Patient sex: M
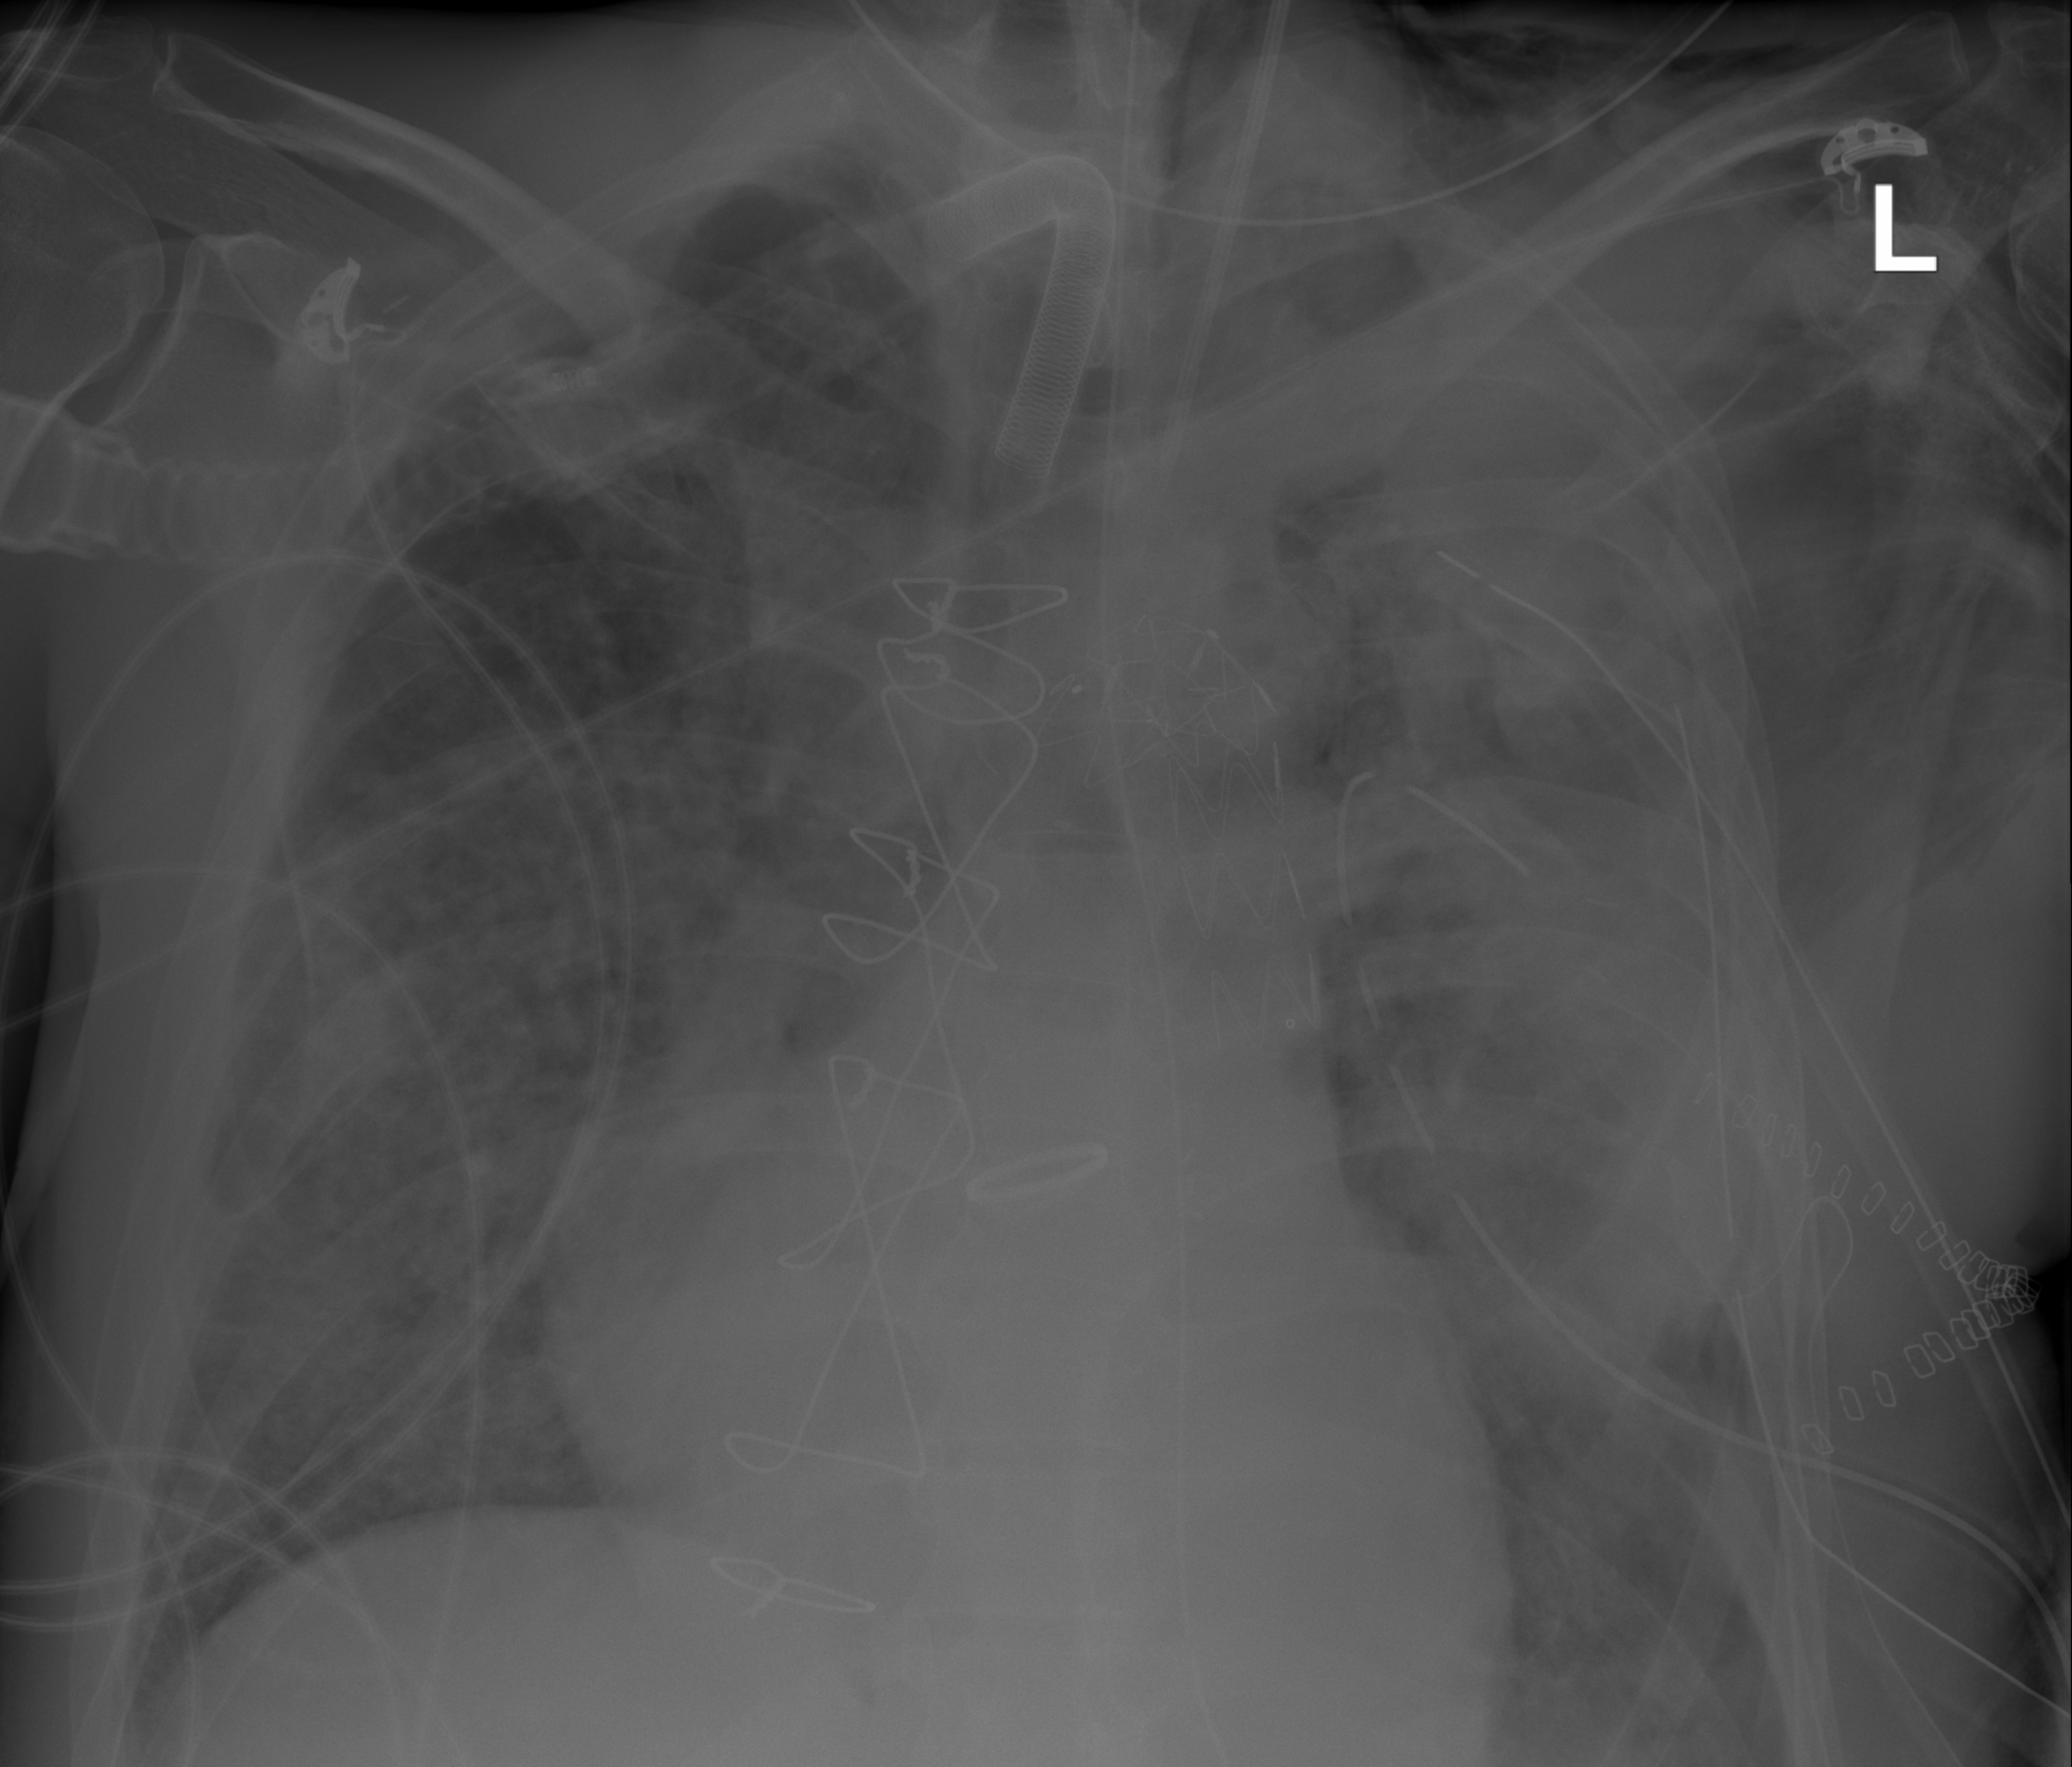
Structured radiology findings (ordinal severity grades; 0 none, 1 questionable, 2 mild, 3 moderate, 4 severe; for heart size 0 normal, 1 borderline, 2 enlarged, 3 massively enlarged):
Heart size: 2
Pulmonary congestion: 2
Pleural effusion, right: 0
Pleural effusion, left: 0
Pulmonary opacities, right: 2
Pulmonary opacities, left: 2
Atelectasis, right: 2
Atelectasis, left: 2